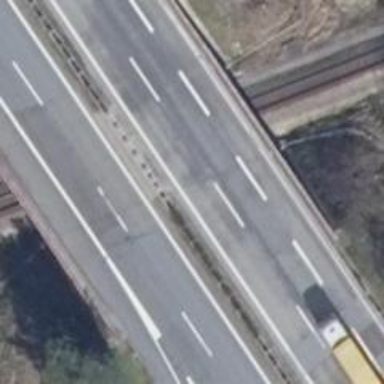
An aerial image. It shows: Asphalt bridge over motorway.